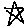
Label: star